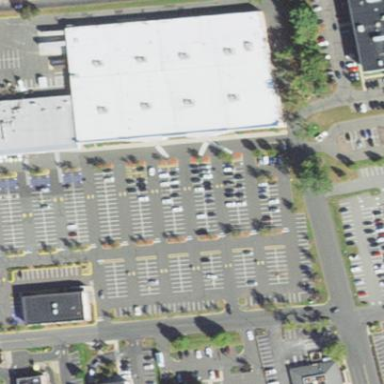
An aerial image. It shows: Retail area.